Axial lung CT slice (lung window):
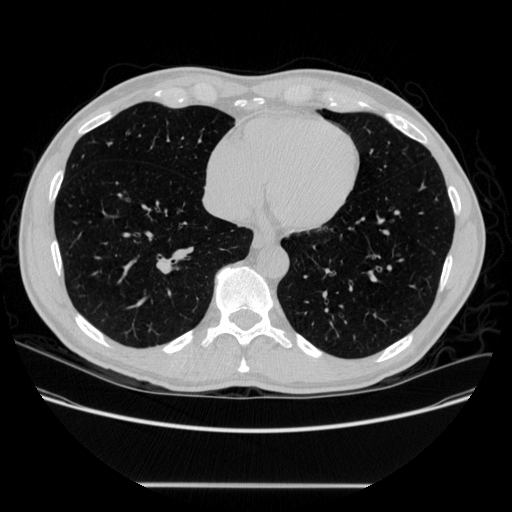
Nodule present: no